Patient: sex M, age 68
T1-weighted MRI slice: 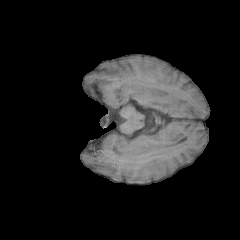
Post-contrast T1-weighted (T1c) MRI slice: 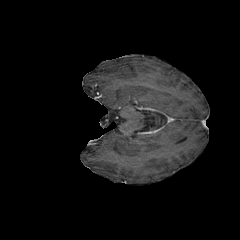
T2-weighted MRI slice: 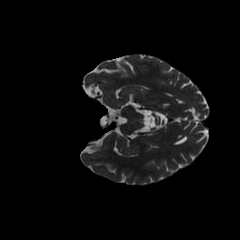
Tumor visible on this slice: no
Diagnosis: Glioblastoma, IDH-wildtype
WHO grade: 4